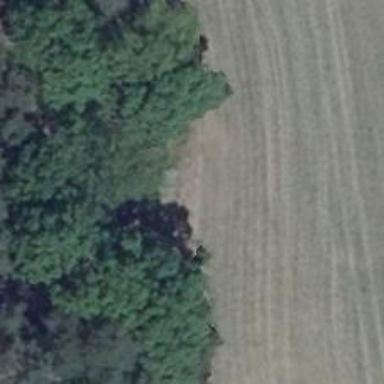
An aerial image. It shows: Hunting stand.